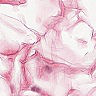
Metastatic tissue present: no